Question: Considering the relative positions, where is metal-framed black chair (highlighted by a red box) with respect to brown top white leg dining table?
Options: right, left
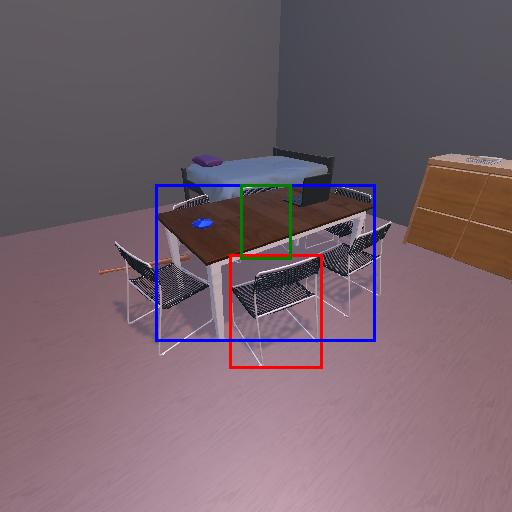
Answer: right